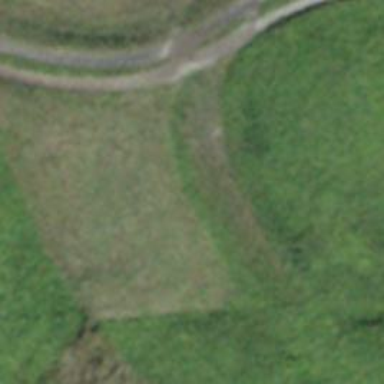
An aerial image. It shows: Ground path.